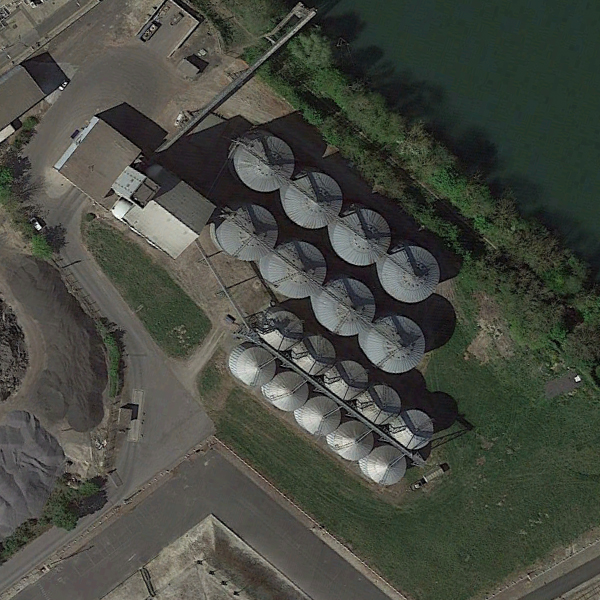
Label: StorageTanks